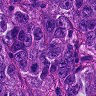
Metastatic tissue present: yes